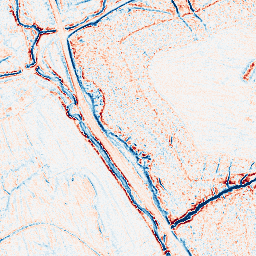
Category: edge_preserving
Decomposition family: anisotropic_diffusion
Decomposition parameters: iterations: 20
kappa: 100
gamma: 0.05
Upsampling method: bspline
Upsampling parameters: scale: 4
Upsampling scale: 4